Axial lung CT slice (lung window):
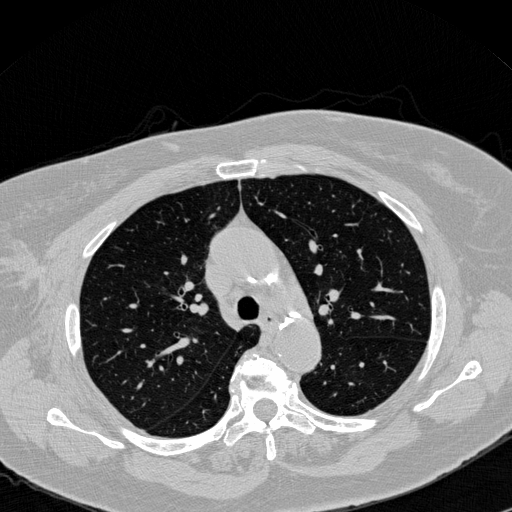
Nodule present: no